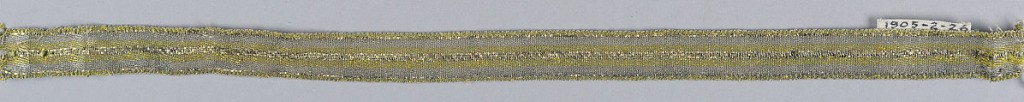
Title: Trimming
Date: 17th century
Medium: silk, gold and silver metallic thread, metal strips Technique: twill weave
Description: Design in twill weave with gilt stripes toward the center and silver at the outside with flat strips of metal in the center and at borders.